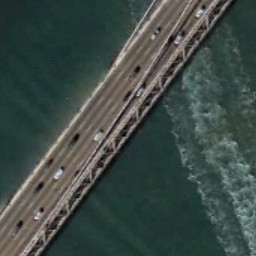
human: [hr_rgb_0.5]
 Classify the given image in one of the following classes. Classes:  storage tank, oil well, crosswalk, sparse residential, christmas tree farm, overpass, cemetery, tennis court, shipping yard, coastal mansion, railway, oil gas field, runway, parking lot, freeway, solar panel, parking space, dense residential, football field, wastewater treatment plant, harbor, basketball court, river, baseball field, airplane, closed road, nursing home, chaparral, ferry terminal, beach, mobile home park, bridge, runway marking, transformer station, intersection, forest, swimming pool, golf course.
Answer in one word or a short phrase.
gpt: bridge